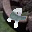
Label: 4